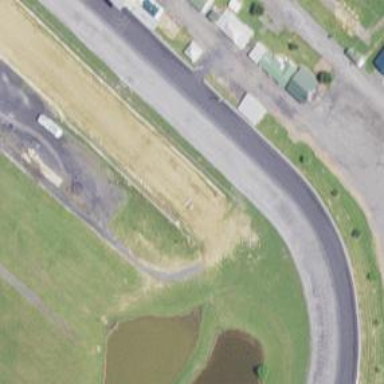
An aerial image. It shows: Raceway for motor sports.